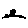
Label: flower